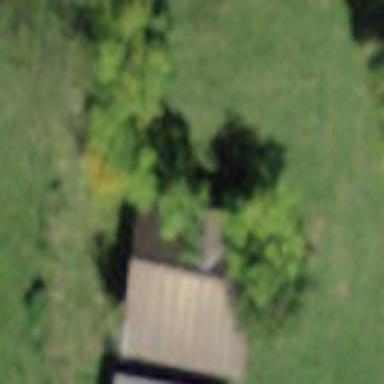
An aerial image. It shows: Barn.